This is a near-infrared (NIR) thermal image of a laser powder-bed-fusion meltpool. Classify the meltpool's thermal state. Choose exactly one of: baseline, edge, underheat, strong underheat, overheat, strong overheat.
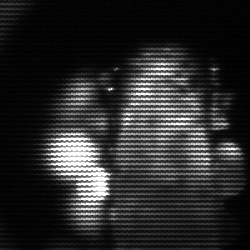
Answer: strong underheat